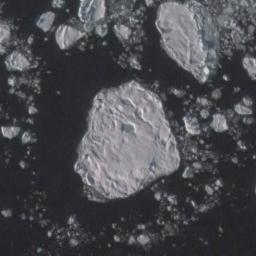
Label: sea_ice